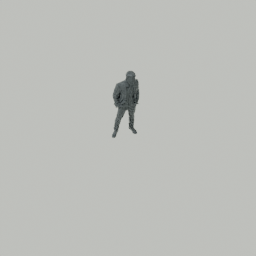
Label: people